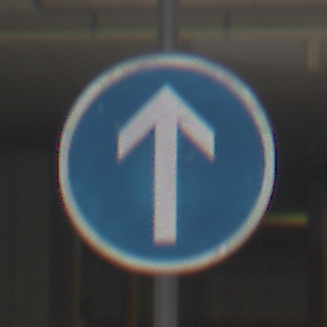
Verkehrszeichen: VorgeschriebeneFahrtrichtungGeradeaus
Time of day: Midday
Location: Roofed (Urban)
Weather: Overcast
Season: NotSpecified
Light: Artificial